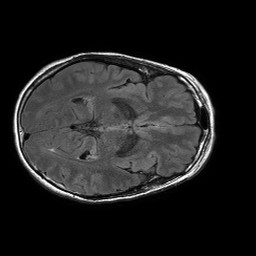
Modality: FLAIR
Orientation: axial
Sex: female
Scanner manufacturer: philips
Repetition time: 11 s
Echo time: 0.125 s